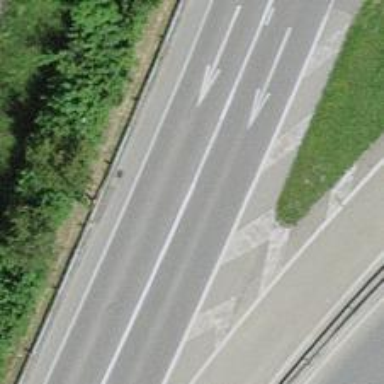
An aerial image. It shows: Trunk link highway.